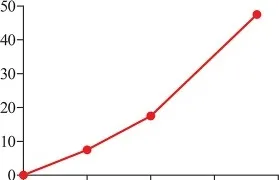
Normothermic machine perfusion and allograft viability. (C) Volume of urine production during machine perfusion.
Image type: chart (chart)